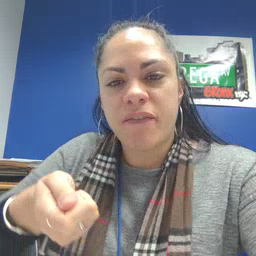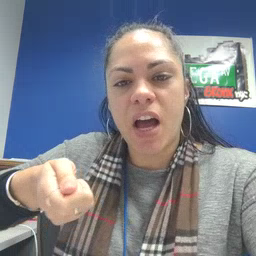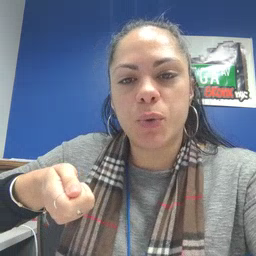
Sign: vacuum